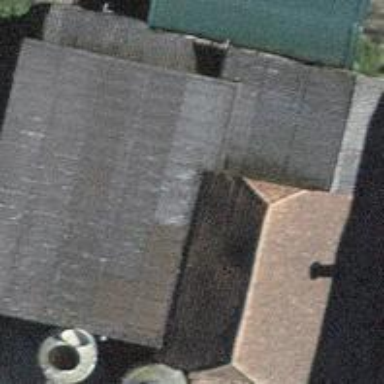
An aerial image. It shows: Rural barn.